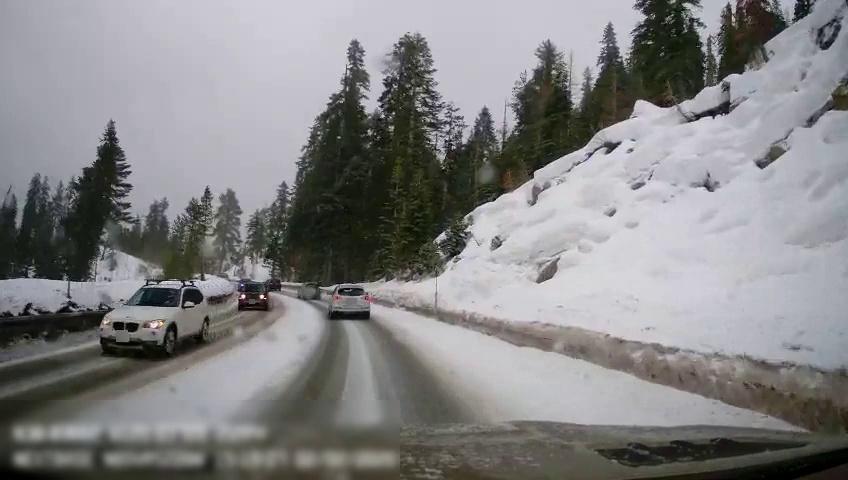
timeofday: Day
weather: Snowy
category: Drivable Space
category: Vehicles | Car
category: Vehicles | SUV
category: Vehicles | Car
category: Vehicles | Car
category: Vehicles | Car
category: Vehicles | Car